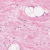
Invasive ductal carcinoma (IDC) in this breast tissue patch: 0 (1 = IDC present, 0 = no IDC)